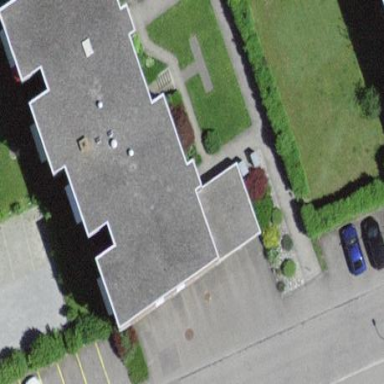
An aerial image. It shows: Building with apartments and flat roof.